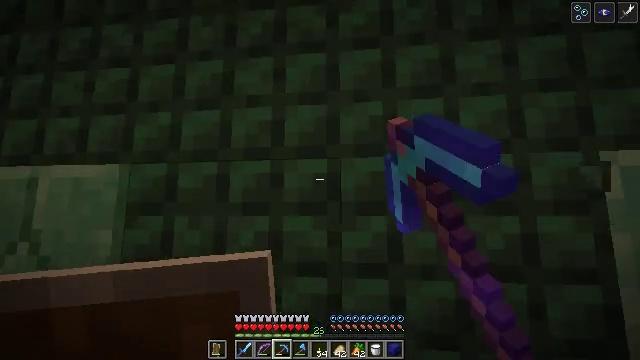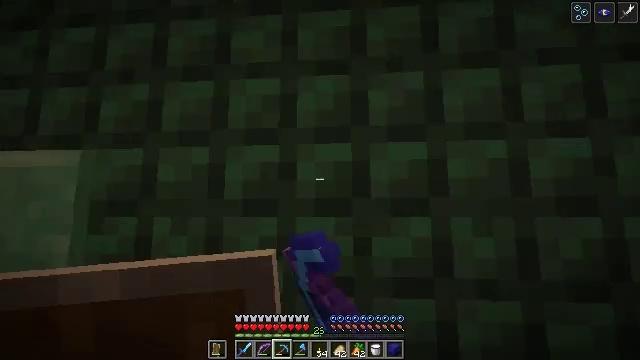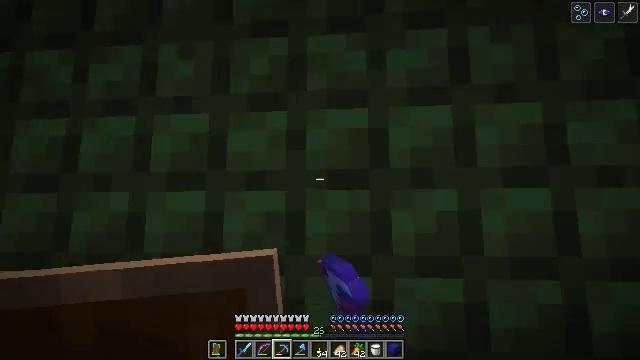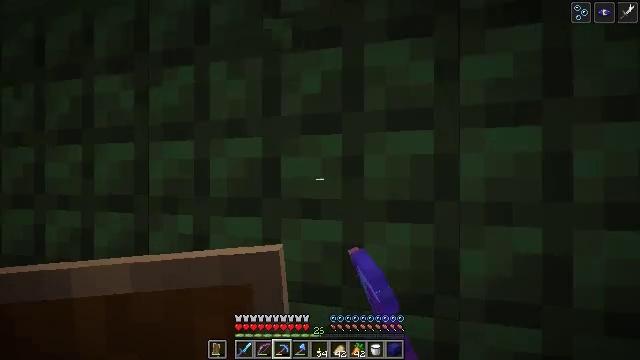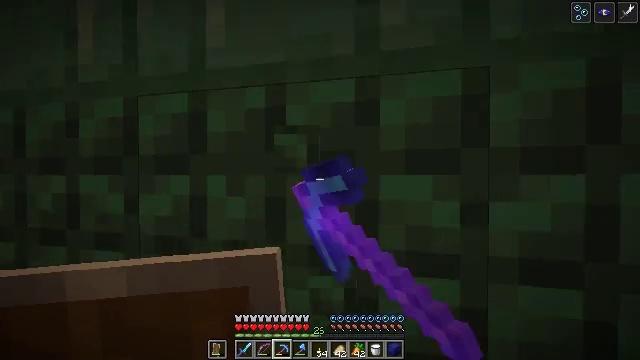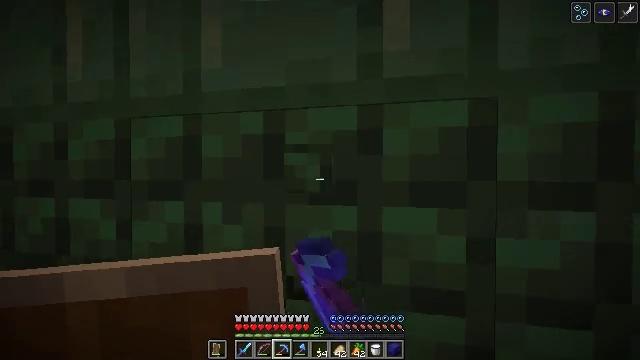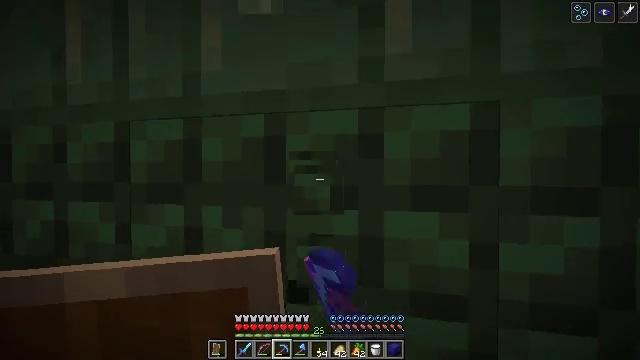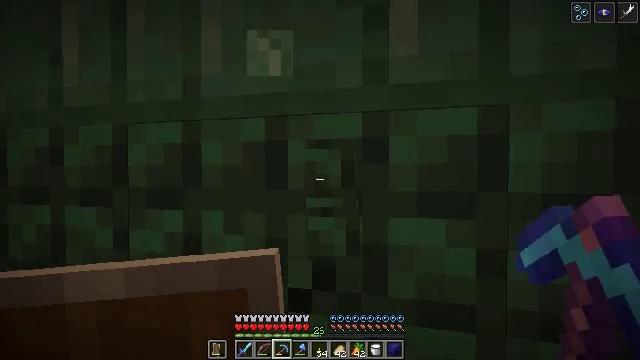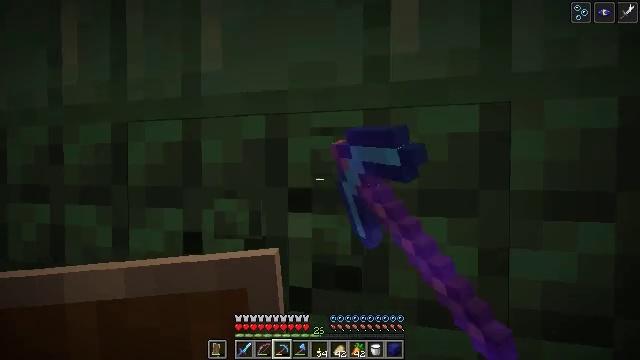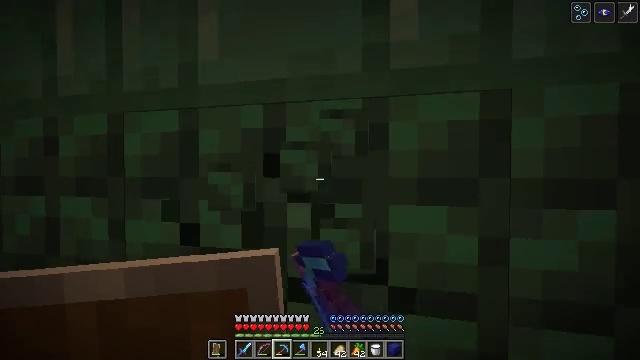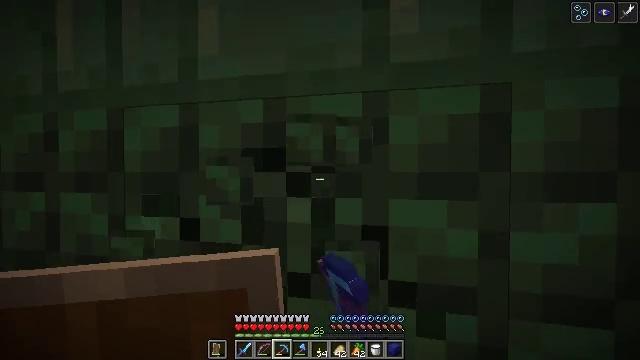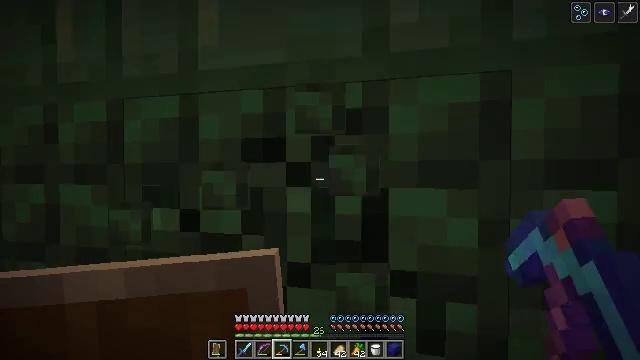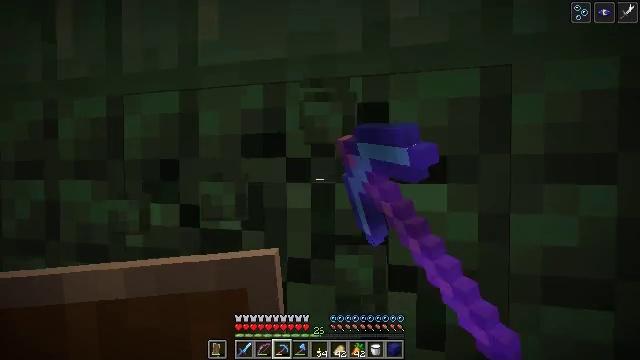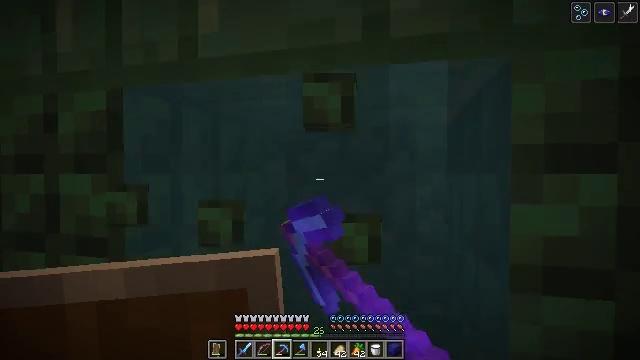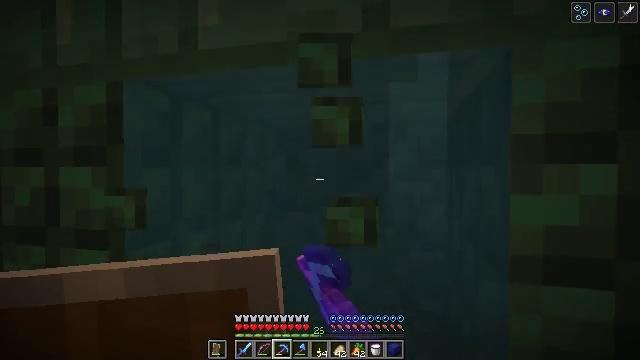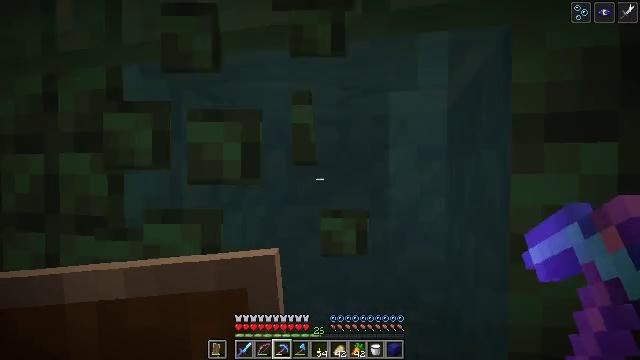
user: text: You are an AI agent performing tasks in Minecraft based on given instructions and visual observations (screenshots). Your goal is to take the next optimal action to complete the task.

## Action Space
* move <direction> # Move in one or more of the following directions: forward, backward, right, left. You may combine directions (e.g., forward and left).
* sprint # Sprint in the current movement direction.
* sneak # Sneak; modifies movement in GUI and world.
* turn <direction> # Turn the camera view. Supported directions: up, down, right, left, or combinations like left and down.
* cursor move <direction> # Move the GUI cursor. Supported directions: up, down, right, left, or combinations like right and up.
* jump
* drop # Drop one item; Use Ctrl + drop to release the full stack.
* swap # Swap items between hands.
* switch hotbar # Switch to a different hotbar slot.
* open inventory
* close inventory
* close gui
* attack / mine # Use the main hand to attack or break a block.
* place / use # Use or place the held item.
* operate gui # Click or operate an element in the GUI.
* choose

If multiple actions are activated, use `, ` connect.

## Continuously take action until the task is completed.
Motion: motion action
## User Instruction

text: Gather dark prismarine from the ocean temple.
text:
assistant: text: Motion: turn right, attack / mine
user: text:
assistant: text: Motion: attack / mine
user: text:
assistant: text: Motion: turn left and down, attack / mine
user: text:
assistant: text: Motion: attack / mine
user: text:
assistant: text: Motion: attack / mine
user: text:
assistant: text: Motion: attack / mine
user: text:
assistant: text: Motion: attack / mine
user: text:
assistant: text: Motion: attack / mine
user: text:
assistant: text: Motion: attack / mine
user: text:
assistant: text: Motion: attack / mine
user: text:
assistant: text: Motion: attack / mine
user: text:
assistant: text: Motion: attack / mine
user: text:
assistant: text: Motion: attack / mine
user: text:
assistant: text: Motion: attack / mine
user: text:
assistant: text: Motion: attack / mine
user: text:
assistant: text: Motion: attack / mine
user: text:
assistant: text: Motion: turn down, attack / mine
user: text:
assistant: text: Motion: turn left and down
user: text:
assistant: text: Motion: no_op
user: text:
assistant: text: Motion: no_op
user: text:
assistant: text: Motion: turn left
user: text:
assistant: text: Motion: no_op
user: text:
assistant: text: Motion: turn right and up
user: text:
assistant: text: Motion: move back, turn right and up
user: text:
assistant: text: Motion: move back, turn right
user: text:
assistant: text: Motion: move back, attack / mine
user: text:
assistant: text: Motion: attack / mine
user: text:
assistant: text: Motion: attack / mine
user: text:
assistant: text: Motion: attack / mine
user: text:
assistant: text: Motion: attack / mine